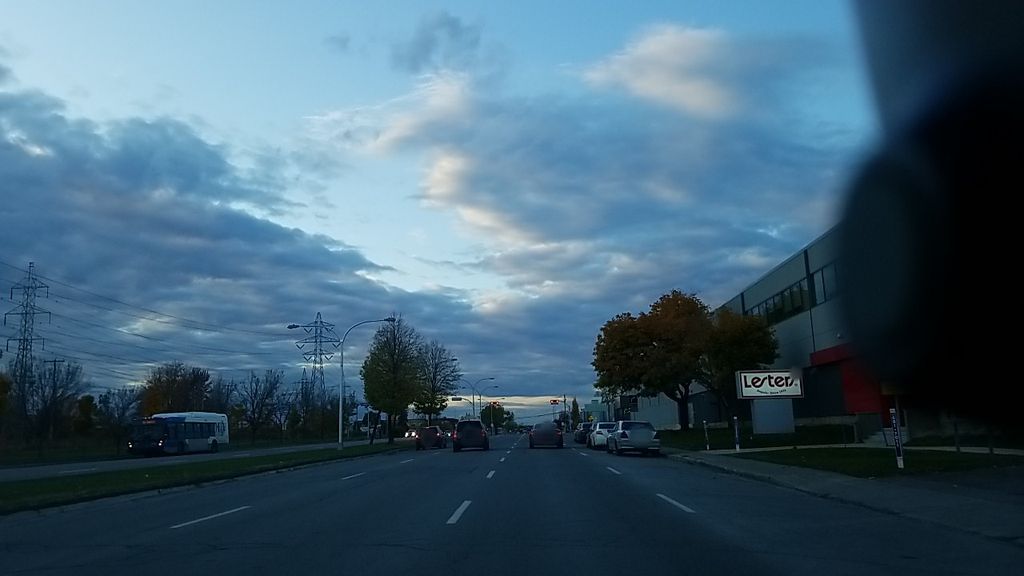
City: montreal